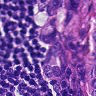
Metastatic tissue present: yes